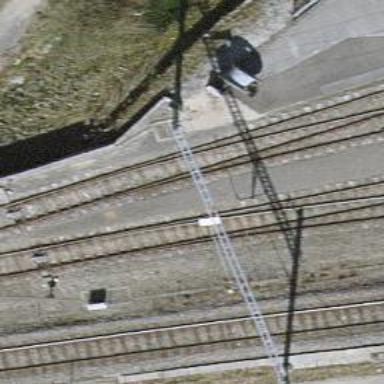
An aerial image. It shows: Railway switch.